Question: I have this example:
<URL>
'''
<div class="hhh">
<div class="patrat1 inline">
<p class="menu1"><img class="sageata" src="http://paul.dac-proiect.ro/wp-content/themes/wpbootstrap/images/logo-arrow.png">MENU1</p>
<p class="menu2"><img class="sageata" src="http://paul.dac-proiect.ro/wp-content/themes/wpbootstrap/images/logo-arrow.png">MENU2</p>
</div>
'''
'''
$(document).ready(function(){
$('.patrat2 .content2').hide();
$('.patrat1 p img').hide();
$('.patrat1 p:first-child img').show();
$('.patrat1').on('click', 'p', function () { //aici this=p
$('.patrat1 img').hide();
$(this).find('img').show();
});
});
'''
I put a picture to understand better what i want to do:

Basically I want to align menu items remain in that position no matter if or not the selected item.I tried to add 'padding-left:X value' but not good.
I must change the HTML code?
Could you help me with any ideas?
Thanks in advance!
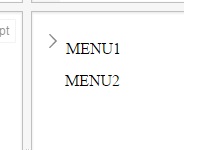
Answer: Can be done with some CSS rules:
'''
p{
margin-left: 20px;
position: relative;
}
p img{
position: absolute;
left: -20px;
}
'''
FIDDLE: <URL>